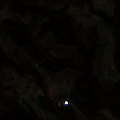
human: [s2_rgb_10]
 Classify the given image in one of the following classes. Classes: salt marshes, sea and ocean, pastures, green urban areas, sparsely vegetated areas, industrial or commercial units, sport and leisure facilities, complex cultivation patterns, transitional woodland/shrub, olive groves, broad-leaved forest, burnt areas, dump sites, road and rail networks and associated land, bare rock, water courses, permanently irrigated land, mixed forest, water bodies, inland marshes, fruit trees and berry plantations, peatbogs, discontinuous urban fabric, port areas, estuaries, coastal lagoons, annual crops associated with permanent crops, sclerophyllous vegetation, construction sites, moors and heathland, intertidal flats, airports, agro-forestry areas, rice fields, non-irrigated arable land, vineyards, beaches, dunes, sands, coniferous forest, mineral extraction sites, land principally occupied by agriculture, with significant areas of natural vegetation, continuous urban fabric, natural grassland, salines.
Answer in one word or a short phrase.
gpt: complex cultivation patterns, broad-leaved forest